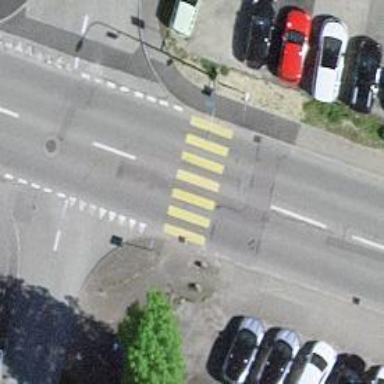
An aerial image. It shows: Marked crossing with zebra markings.